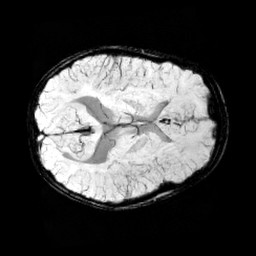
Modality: minIP
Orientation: axial
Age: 9
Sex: male
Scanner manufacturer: siemens
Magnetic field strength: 3 T
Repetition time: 0.027 s
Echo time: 0.02 s